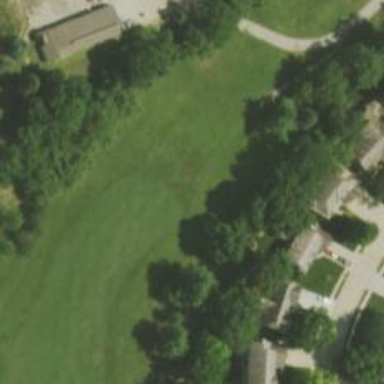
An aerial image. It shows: Path used for both walking and golf.